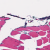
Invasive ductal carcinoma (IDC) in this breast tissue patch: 0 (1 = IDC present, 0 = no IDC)